Question: When i nest in gtkmm multiple Paned-Widgets there is always a border around the whole Paned and it can get really big and ugly (as seen in the picture). Is there any way to remove the border so there is only that seperator left? And is it possible to give that seperator an own style?

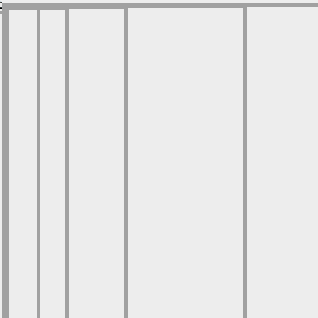
Answer: I found the problem.
The problem wasnt the paned widget itself but the viewports i put in it as childs. Just set the the shadow type of the viewports to Gtk::SHADOW_NONE and no borders will be drawn at all.